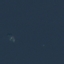
Label: SeaLake